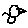
Label: bird